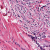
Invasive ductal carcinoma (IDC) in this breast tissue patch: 0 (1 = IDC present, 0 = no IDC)